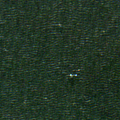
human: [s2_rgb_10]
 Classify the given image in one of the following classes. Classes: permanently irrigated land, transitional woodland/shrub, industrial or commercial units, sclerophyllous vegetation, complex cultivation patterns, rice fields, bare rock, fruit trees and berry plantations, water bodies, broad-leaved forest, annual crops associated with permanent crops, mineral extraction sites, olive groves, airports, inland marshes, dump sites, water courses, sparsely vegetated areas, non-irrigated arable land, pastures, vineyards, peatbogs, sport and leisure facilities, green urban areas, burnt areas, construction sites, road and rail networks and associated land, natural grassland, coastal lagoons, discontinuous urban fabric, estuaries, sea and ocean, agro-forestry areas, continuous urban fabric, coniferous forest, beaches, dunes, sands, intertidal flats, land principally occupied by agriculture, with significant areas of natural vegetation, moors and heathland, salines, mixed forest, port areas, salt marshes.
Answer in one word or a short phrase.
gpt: sea and ocean